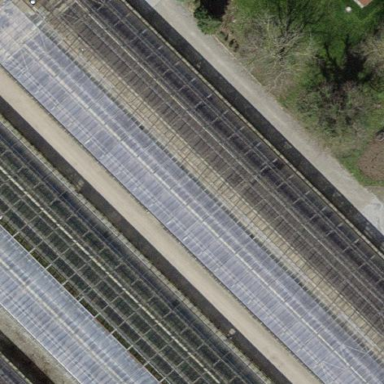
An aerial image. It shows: Area dedicated to greenhouse horticulture.